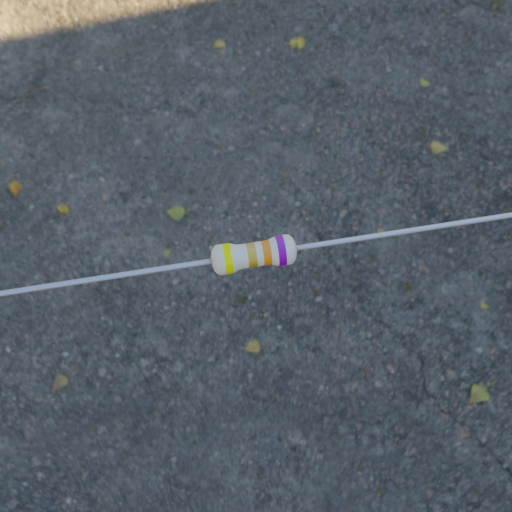
Resistor colour bands (in order): yellow, gold, orange, violet